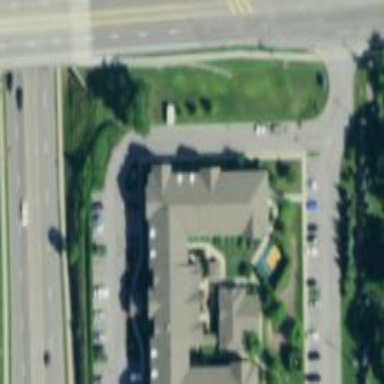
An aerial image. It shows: Hotel building.